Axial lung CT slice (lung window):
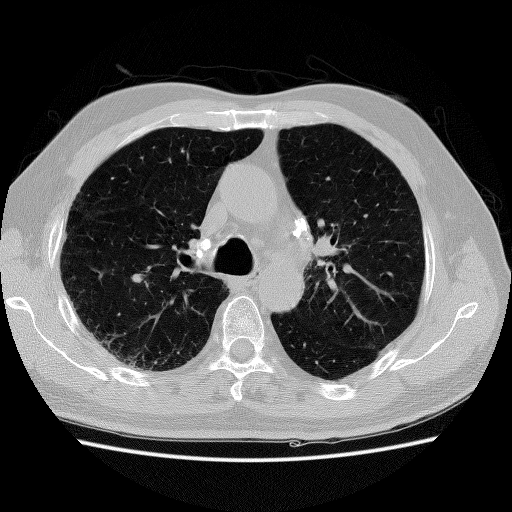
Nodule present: no